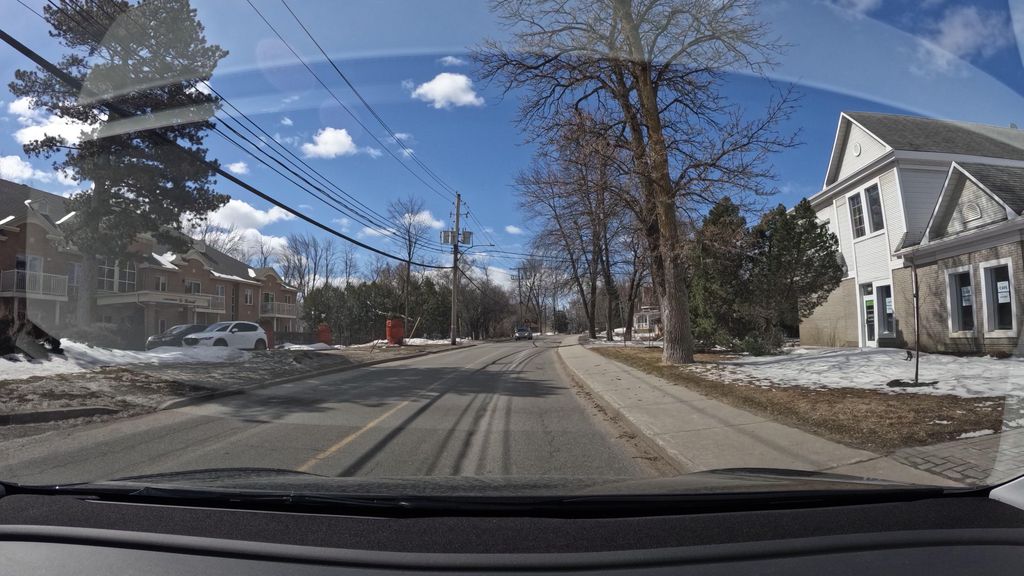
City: montreal